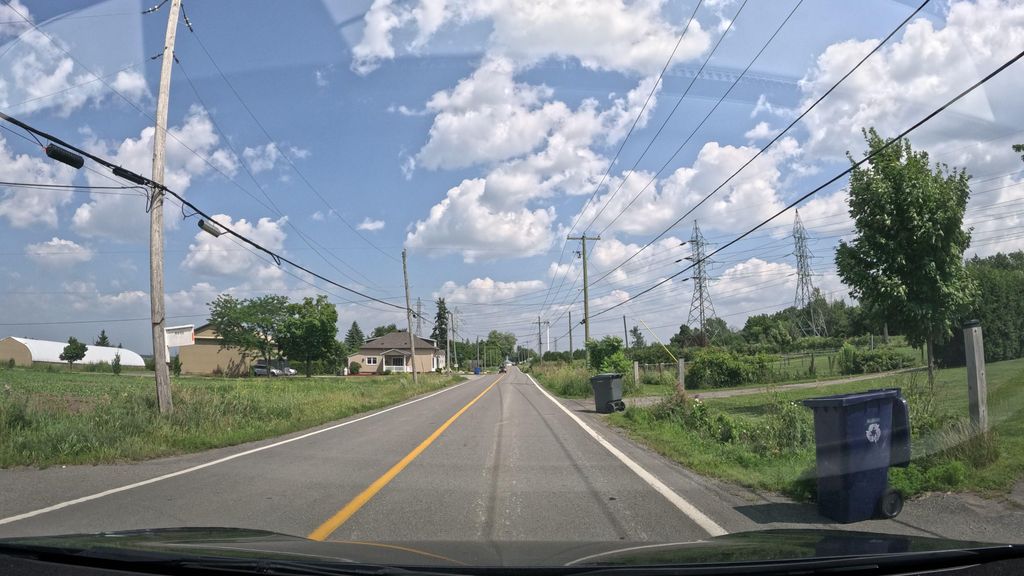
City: montreal